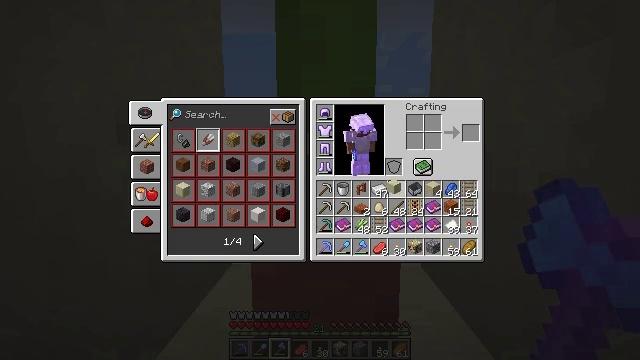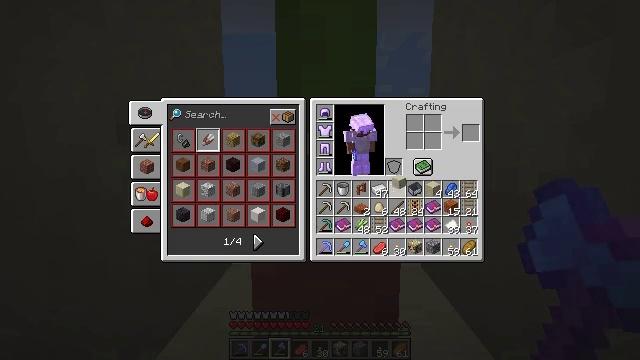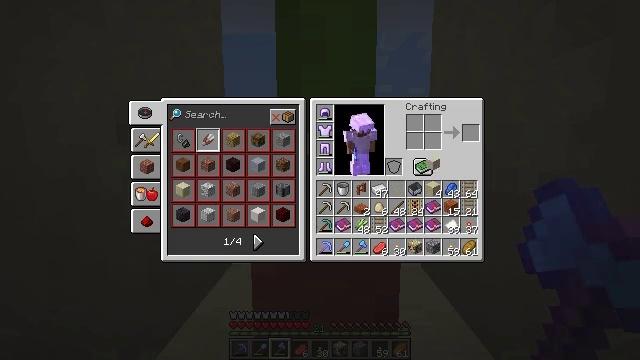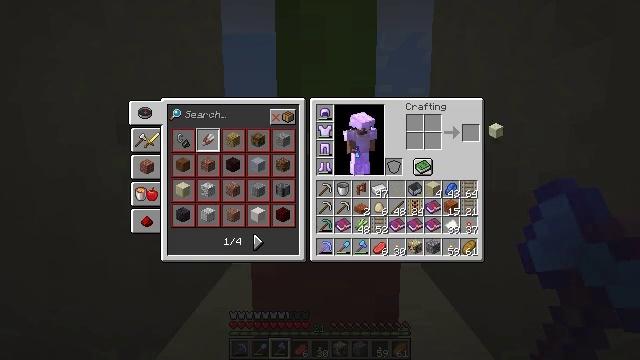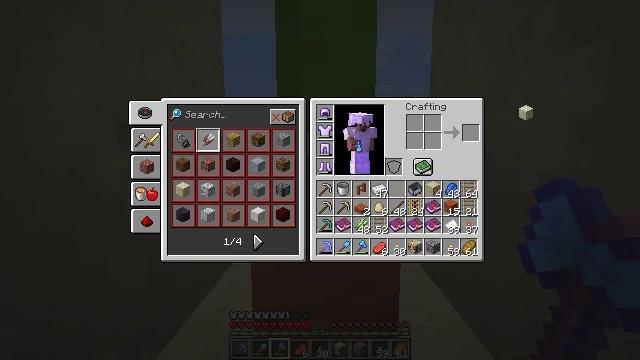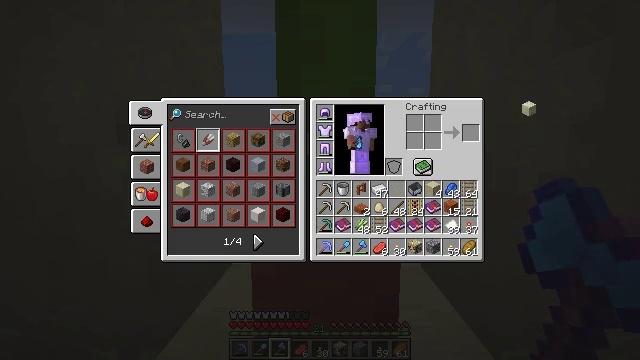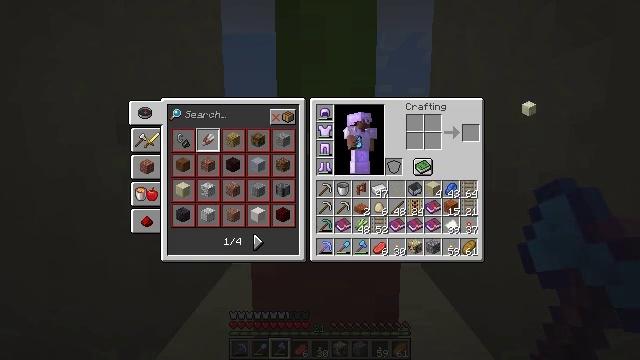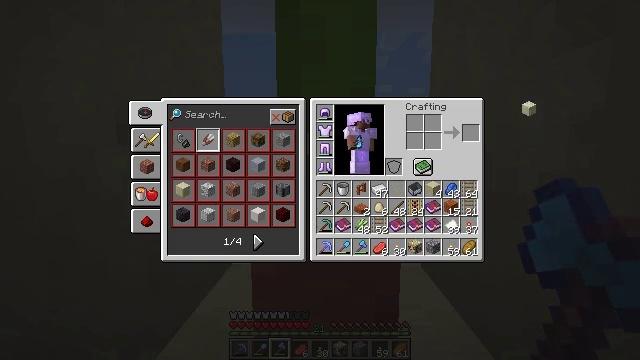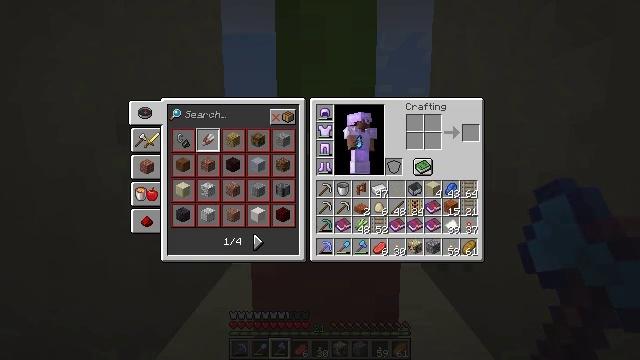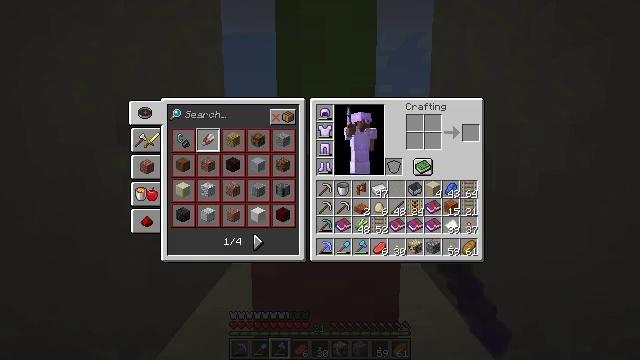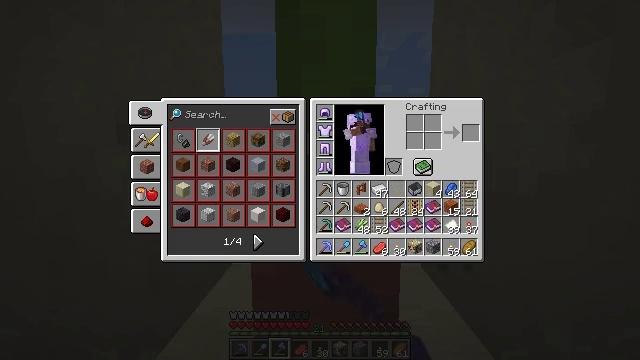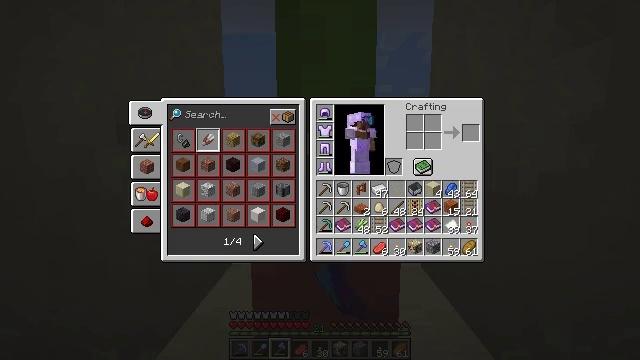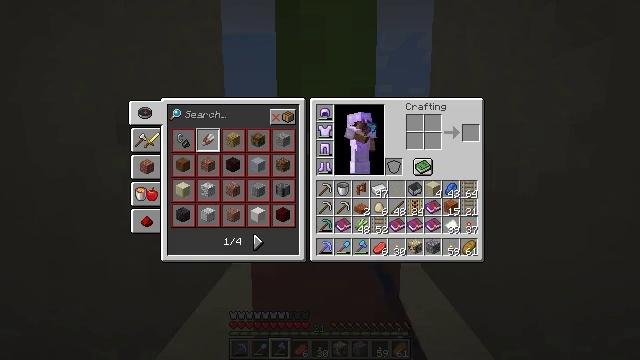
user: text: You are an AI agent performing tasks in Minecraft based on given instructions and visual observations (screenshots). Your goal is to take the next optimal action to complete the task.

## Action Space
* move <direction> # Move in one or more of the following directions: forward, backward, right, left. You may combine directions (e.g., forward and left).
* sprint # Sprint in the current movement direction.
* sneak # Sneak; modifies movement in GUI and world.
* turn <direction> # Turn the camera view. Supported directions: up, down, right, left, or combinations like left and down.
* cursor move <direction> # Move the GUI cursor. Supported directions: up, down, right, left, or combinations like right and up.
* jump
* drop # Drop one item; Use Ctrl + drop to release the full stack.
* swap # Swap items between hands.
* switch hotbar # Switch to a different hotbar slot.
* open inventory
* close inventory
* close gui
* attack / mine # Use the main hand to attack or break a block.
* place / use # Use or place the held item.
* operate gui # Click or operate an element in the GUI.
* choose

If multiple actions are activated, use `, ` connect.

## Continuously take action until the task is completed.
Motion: motion action
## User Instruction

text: Drop a smooth sandstone.
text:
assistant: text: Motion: no_op
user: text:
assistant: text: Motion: cursor move right and up
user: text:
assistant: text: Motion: cursor move right and up
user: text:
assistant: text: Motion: cursor move right and up
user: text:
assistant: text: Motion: operate gui
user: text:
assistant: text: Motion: operate gui
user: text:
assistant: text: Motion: operate gui
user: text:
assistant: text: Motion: no_op
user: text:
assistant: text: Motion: no_op
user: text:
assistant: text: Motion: no_op
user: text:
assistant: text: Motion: no_op
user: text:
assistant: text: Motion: no_op
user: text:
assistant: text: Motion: no_op